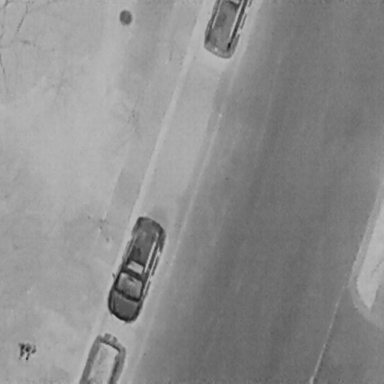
There are two People in the infrared image.